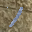
Label: 1